Question: I want to increment/decrement the count and update it to the database when click on button. the problem is button is on adapter, how should i apply an listener to individual button and update the count for particular user on UI as well as in Database.

What I have achieved:
above image shows what i have created. www, aaa, xxx are the users and when I click on the + or - button I want to increment the count and also update in database.
below is my code for this all what I have done:
Admin_Dashbord.java Activity Class
'''
public class Admin_Dashbord extends Activity
{
//TextView a_shop_key,a_shop_name,a_shop_owner,a_shop_ophone,a_shop_address1,a_shop_address2,a_shop_address3,a_e_names;
String key,name,owner,ownerphone,address1,address2,address3,empnames,n_emp1,txtname="",getdata;
int n_emp;
Button submit;
TextView txtv_shopname;
LinearLayout linear;
Customer_Adapter custom;
//ArrayList<No_Of_Emp_Pojo> getdata;
ArrayList<No_Of_Emp_Pojo> newdata=new ArrayList<No_Of_Emp_Pojo>();
ArrayList<No_Of_Emp_Pojo> temp=new ArrayList<No_Of_Emp_Pojo>();
Network_Class net=new Network_Class();
ListView li;
@Override
protected void onCreate(Bundle savedInstanceState)
{
super.onCreate(savedInstanceState);
setContentView(R.layout.admin_dashbord);
linear=(LinearLayout)findViewById(R.id.admin_dashbord_layout2);
submit=(Button)findViewById(R.id.dashbord_shop_submit);
li=(ListView)findViewById(R.id.emp_list);
txtv_shopname=(TextView)findViewById(R.id.shopname);
Intent intent=getIntent();
Bundle b=intent.getExtras();
key=b.getString("SHOP_ID");
name=b.getString("SHOP_NAME");
owner=b.getString("OWNER_NAME");
ownerphone=b.getString("OWNER_PHONE");
address1=b.getString("ADDRESS1");
address2=b.getString("ADDRESS2");
address3=b.getString("ADDRESS3");
//empnames=b.getString("EMP_NAMES");
n_emp1=b.getString("N_EMP");
n_emp=Integer.parseInt(b.getString("N_EMP"));
txtv_shopname.setText(name);
newdata=getdetail(key);
System.out.println("This is Admin Dashboard");
custom=new Customer_Adapter(getApplicationContext(), R.layout.shop_listview_item, newdata);
li.setAdapter(custom);
//newdata.clear();
custom.notifyDataSetChanged();
}
public ArrayList<No_Of_Emp_Pojo> getdetail(final String key)
{
Thread th=new Thread(new Runnable()
{
@Override
public void run()
{
getdata=net.n_employees(key);
System.out.println("In Thread first");
temp = no_emp(getdata);
}
});
th.start();
try
{
th.join();
}
catch(Exception e)
{
System.out.println("Thread Jpoin Problem "+e.getMessage());
}
return temp;
}
public ArrayList<No_Of_Emp_Pojo> no_emp(String result)
{
ArrayList<No_Of_Emp_Pojo> emp=new ArrayList<No_Of_Emp_Pojo>();
try
{
JSONArray j_array=new JSONArray(result);
for(int i=0; i<j_array.length(); i++)
{
JSONObject j_object=j_array.getJSONObject(i);
No_Of_Emp_Pojo no=new No_Of_Emp_Pojo();
no.setId(j_object.getInt("emp_id"));
no.setCount(j_object.getInt("count"));
no.setE_name(j_object.getString("emp_name"));
emp.add(no);
}
}
catch(JSONException e)
{
Log.e("Log_tag", "Error Parsing in Area......"+e.toString());
Log.e("Log_Answers","Second Error Parsing in Area......"+result);
}
System.out.println("This is parsing "+emp.toString());
return emp;
}
}
'''
Customer_Adapter.java
'''
public class Customer_Adapter extends ArrayAdapter<No_Of_Emp_Pojo>
{
private int res;
private LayoutInflater inflaters;
Button signal,increment,decrement;
public Customer_Adapter(Context context, int resource, List<No_Of_Emp_Pojo> objects)
{
super(context, resource, objects);
res=resource;
inflaters=LayoutInflater.from(context);
}
@Override
public View getView(int position, View convertView, ViewGroup parent)
{
convertView=(LinearLayout)inflaters.inflate(res, null);
TextView count=(TextView)convertView.findViewById(R.id.show_waiting);
TextView name=(TextView)convertView.findViewById(R.id.show_emp_name);
signal=(Button)convertView.findViewById(R.id.green_signal);
increment=(Button)convertView.findViewById(R.id.pluse_signal);
decrement=(Button)convertView.findViewById(R.id.minus_signal);
count.setTextColor(Color.parseColor("#000000"));
name.setTextColor(Color.parseColor("#000000"));
No_Of_Emp_Pojo no=getItem(position);
count.setText(Integer.toString(no.getCount()));
name.setText(no.getE_name());
increment.setOnClickListener(no.addlistner);
decrement.setOnClickListener(no.sublistner);
return convertView;
}
}
'''
No_Of_Emp_Pojo.java
'''
public class No_Of_Emp_Pojo
{
int count,id;
public int getId() {
return id;
}
public void setId(int id) {
this.id = id;
}
String e_name;
public int getCount() {
return count;
}
public void setCount(int count) {
this.count = count;
}
public String getE_name() {
return e_name;
}
public void setE_name(String e_name) {
this.e_name = e_name;
}
public OnClickListener addlistner=new OnClickListener() {
@Override
public void onClick(View v) {
// TODO Auto-generated method stub
System.out.println("Add Count is "+ getId());
}
};
public OnClickListener sublistner=new OnClickListener()
{
@Override
public void onClick(View v)
{
System.out.println("Minus Count is "+getId());
}
};
}
'''
I surfed and I found, from that I wrote the OnClickListener in No_Of_Emp_Pojo class when I click on button it prints id But i am not able to update it on UI as well as in database because it gives me the listener in pojo so what to do to get it on Admin_Dashbord.java activity so that it will become more easy to update the count on adapter as well as the value in database.
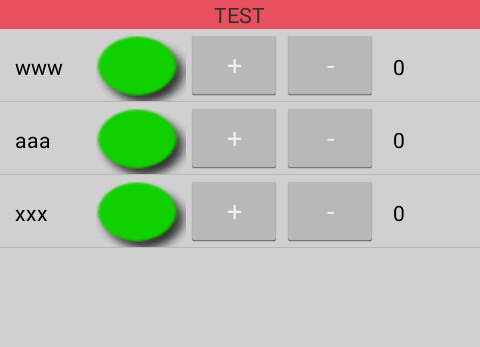
Answer: Add click listener on button of item in getView:
increment.setOnClickListener(this);
decrement.setOnClickListener(this);
then add tag of that object on these button in getView:
increment.setTag(no); // "no" is your cuttent object(mode)
decrement.setTag(no); // "no" is your cuttent object(mode)
Now implement Onclick method in adapter:
'''
public void onClick(View v) {
switch(v.getId()) {
case R.id.pluse_signal:
No_Of_Emp_Pojo selectedItem = (No_Of_Emp_Pojo)v.getTag();
//now you can update this item in db or in any place.
break;
case R.id.minus_signal:
No_Of_Emp_Pojo selectedItem1 = (No_Of_Emp_Pojo)v.getTag();
//now you can update this item in db or in any place.
break;
}
}
'''
And this click listnder will be called for every item of listview. And you can get model related to every item.